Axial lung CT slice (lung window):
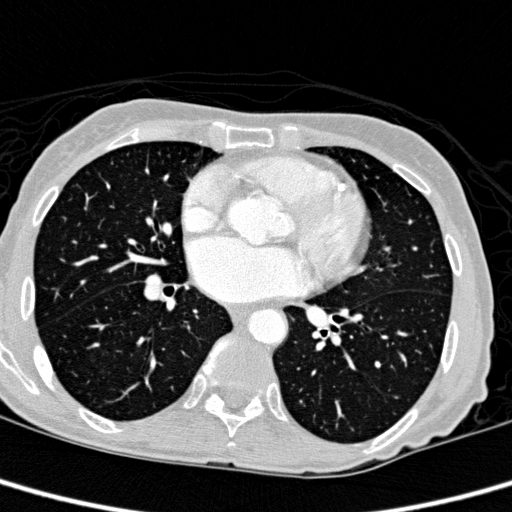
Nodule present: no